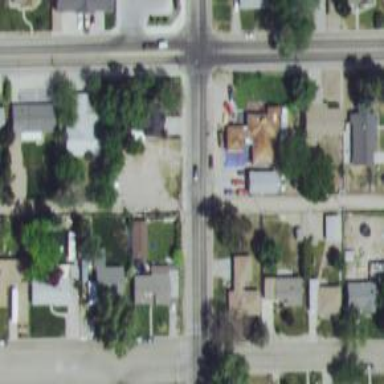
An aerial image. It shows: Alley classified as service road.